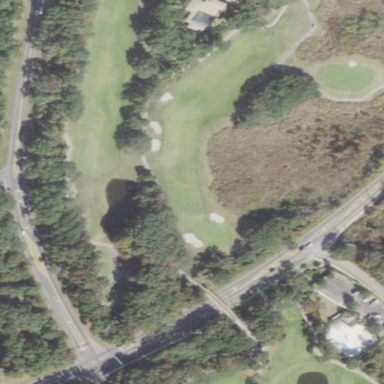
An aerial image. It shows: Golf fairway in the image.